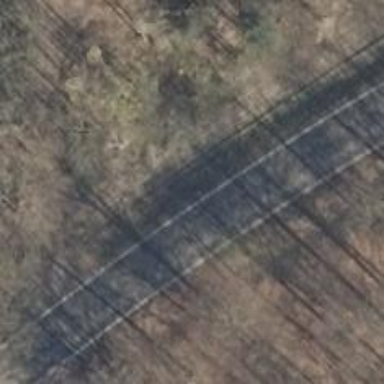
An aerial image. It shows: Emergency access point on the road.